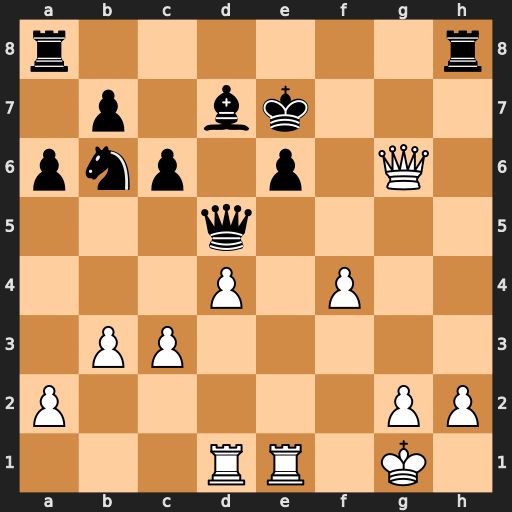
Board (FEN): r6r/1p1bk3/pnp1p1Q1/3q4/3P1P2/1PP5/P5PP/3RR1K1
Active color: w
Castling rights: -
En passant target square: -
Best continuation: Qg7+ Kd6 Re5